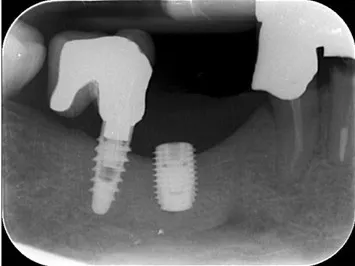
Intraoral radiography: implant placement.
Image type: radiology (x_ray)